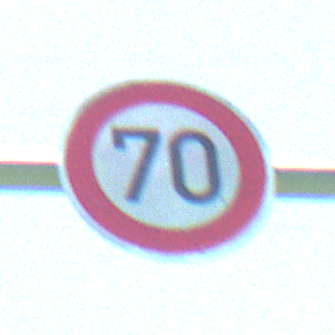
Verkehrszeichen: Geschwindigkeit70
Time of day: Midday
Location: Outdoor (Nature)
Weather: Clear
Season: Summer
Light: Natural